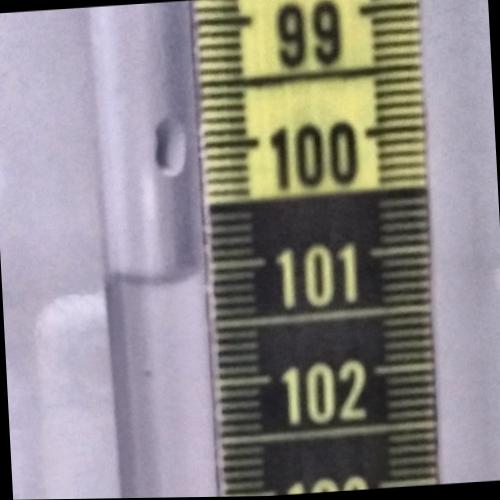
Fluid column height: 101.1 cm